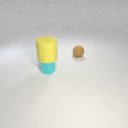
small cyan metal cylinder to the left of small brown rubber sphere